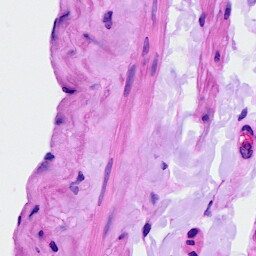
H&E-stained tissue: Ovarian